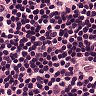
Metastatic tissue present: no